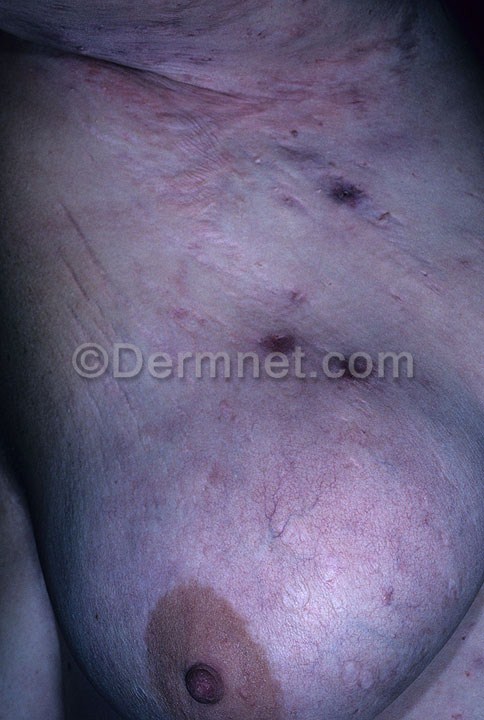
Disease: Acne and Rosacea Photos